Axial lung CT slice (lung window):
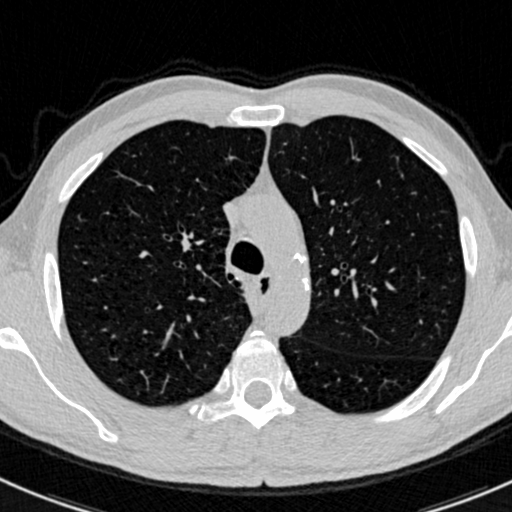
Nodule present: no